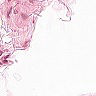
Metastatic tissue present: no